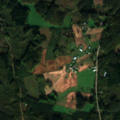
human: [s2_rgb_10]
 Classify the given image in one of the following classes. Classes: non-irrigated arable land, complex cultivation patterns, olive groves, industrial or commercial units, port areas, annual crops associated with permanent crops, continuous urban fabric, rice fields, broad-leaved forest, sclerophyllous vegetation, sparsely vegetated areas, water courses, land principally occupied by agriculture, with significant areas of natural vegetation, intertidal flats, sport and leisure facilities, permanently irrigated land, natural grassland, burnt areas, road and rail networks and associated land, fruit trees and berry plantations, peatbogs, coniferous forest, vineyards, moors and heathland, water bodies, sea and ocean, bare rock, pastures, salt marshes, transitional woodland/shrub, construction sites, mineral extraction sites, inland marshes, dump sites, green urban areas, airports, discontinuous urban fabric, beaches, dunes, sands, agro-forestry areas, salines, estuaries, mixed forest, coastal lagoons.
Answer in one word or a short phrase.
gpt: land principally occupied by agriculture, with significant areas of natural vegetation, broad-leaved forest, coniferous forest, mixed forest